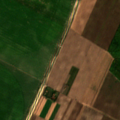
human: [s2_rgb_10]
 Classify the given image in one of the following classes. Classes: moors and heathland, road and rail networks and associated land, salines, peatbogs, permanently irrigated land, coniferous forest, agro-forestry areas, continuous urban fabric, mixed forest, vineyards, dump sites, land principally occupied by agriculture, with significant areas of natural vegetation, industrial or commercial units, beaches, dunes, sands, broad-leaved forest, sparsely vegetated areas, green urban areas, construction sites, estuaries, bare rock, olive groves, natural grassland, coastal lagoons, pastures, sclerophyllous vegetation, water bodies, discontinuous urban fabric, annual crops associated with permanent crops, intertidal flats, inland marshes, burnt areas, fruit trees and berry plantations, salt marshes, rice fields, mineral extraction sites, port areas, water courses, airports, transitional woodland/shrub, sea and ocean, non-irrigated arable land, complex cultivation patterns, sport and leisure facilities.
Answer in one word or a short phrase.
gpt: non-irrigated arable land, broad-leaved forest